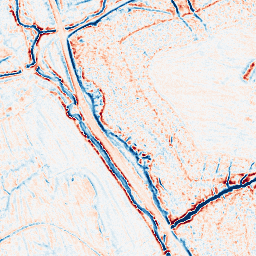
Category: edge_preserving
Decomposition family: bilateral
Decomposition parameters: d: 9
sigma_color: 50
sigma_space: 50
Upsampling method: bicubic
Upsampling parameters: scale: 4
Upsampling scale: 4